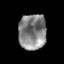
Tissue: prostate
Cell type: T cells
Senescence score: 0.3377
Nuclear area (px): 969
Mean DAPI intensity: 132.154